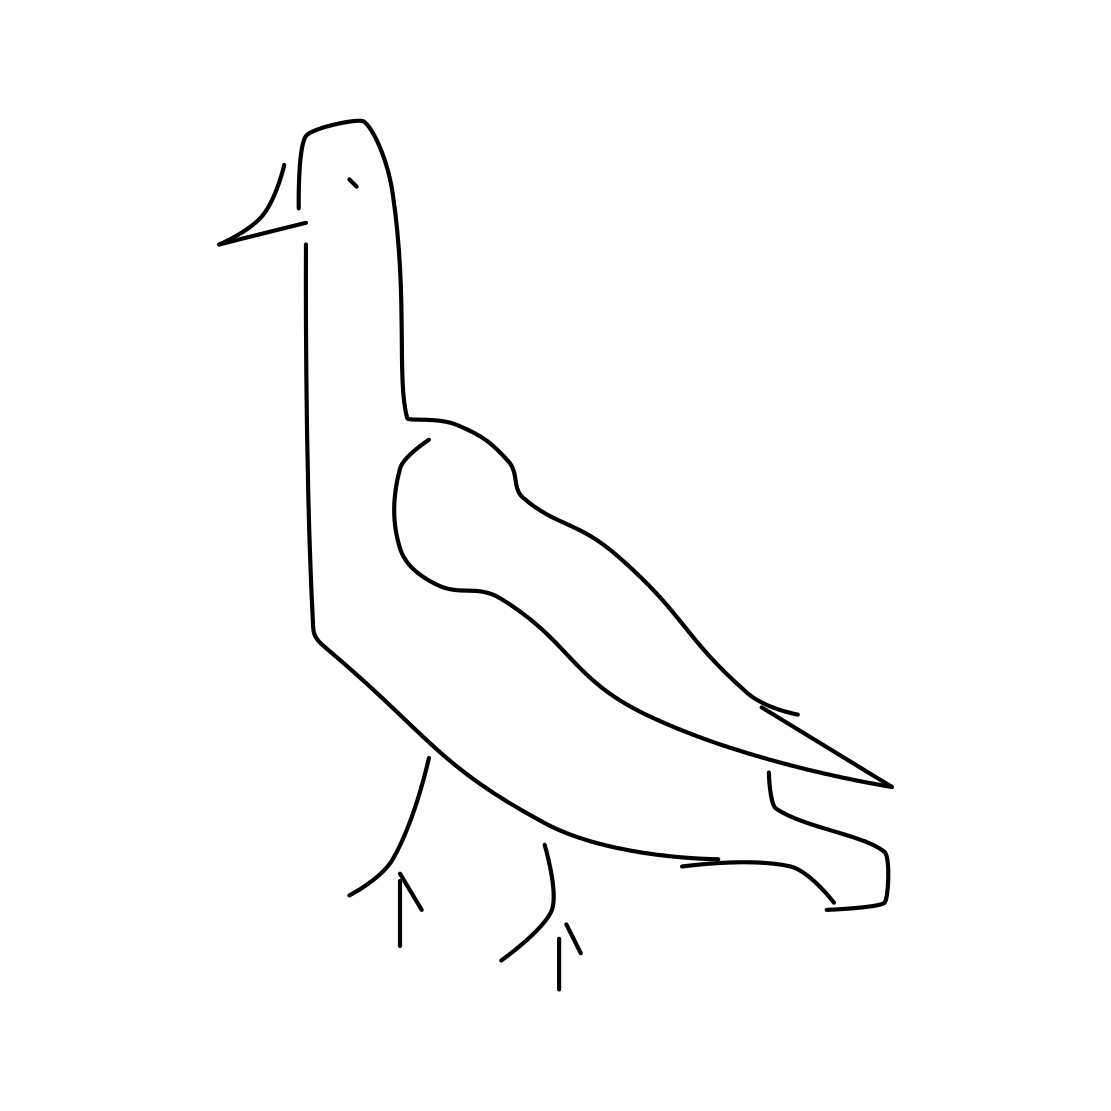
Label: pigeon